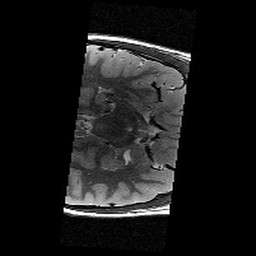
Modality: T2w
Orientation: axial
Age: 9
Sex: female
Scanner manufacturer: siemens
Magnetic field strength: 3 T
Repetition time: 9.23 s
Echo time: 0.067 s